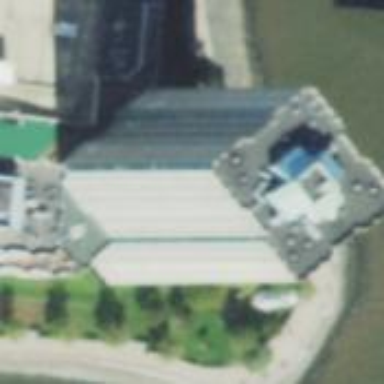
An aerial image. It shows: Part of building is shown in the image.